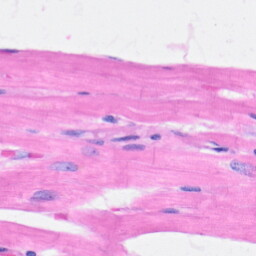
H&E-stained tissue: Heart